Question: I have 2 tables called Orders and Salesperson shown below:

And .
Then firing following query shows an error:
'''
SELECT Name
FROM Orders, Salesperson
WHERE Orders.salesperson_id = Salesperson.ID
GROUP BY salesperson_id
HAVING COUNT( salesperson_id ) >1
'''
The error is:
From the error and searching it on google, I could understand that the error is because of Name column must be either a part of the group by statement or aggregate function.
Also I tried to understand why does the selected column have to be in the group by clause or art of an aggregate function? But didn't understand clearly.
So, how to fix this error?
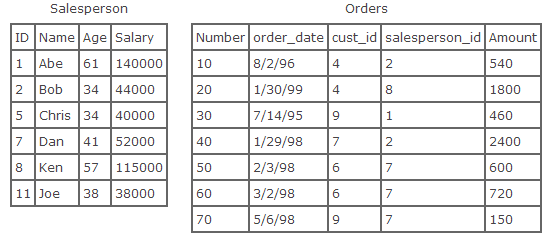
Answer: '''
SELECT max(Name) as Name
FROM Orders, Salesperson
WHERE Orders.salesperson_id = Salesperson.ID
GROUP BY salesperson_id
HAVING COUNT( salesperson_id ) >1
'''
The basic idea is that columns that are not in the group by clause need to be in an aggregate function now here due to the fact that the name is probably the same for every salesperson_id min or max make no real difference (the result is the same)
Looking at your data you have 3 entry's for Dan(7) now when a join is created the with row Dan (Name) gets multiplied by 3 (For every number 1 Dan) and then the server does not now witch "Dan" to pick cos to the server that are 3 lines even doh they are semantically the same
also try this so that you see what I am talking about:
'''
SELECT Orders.Number, Salesperson.Name
FROM Orders, Salesperson
WHERE Orders.salesperson_id = Salesperson.ID
'''
As far as the query goes INNER JOIN is a better solution since its kinda the standard for this simple query it should not matter but in some cases can happen that INNER JOIN produces better results but as far as I know this is more of a legacy thing since this days the server should pretty much produce the same execution plan.
For code clarity I would stick with INNER JOIN